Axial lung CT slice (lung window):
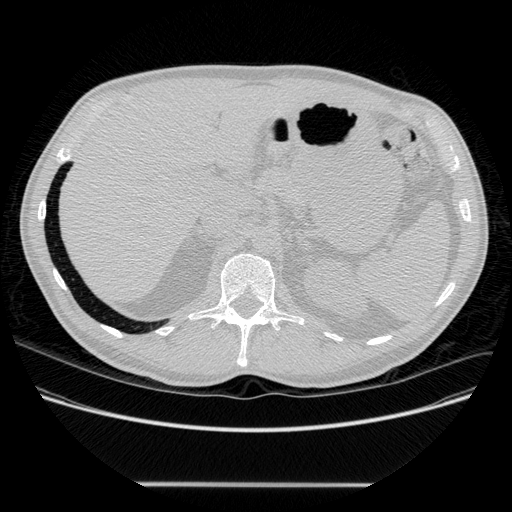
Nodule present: no